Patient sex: F
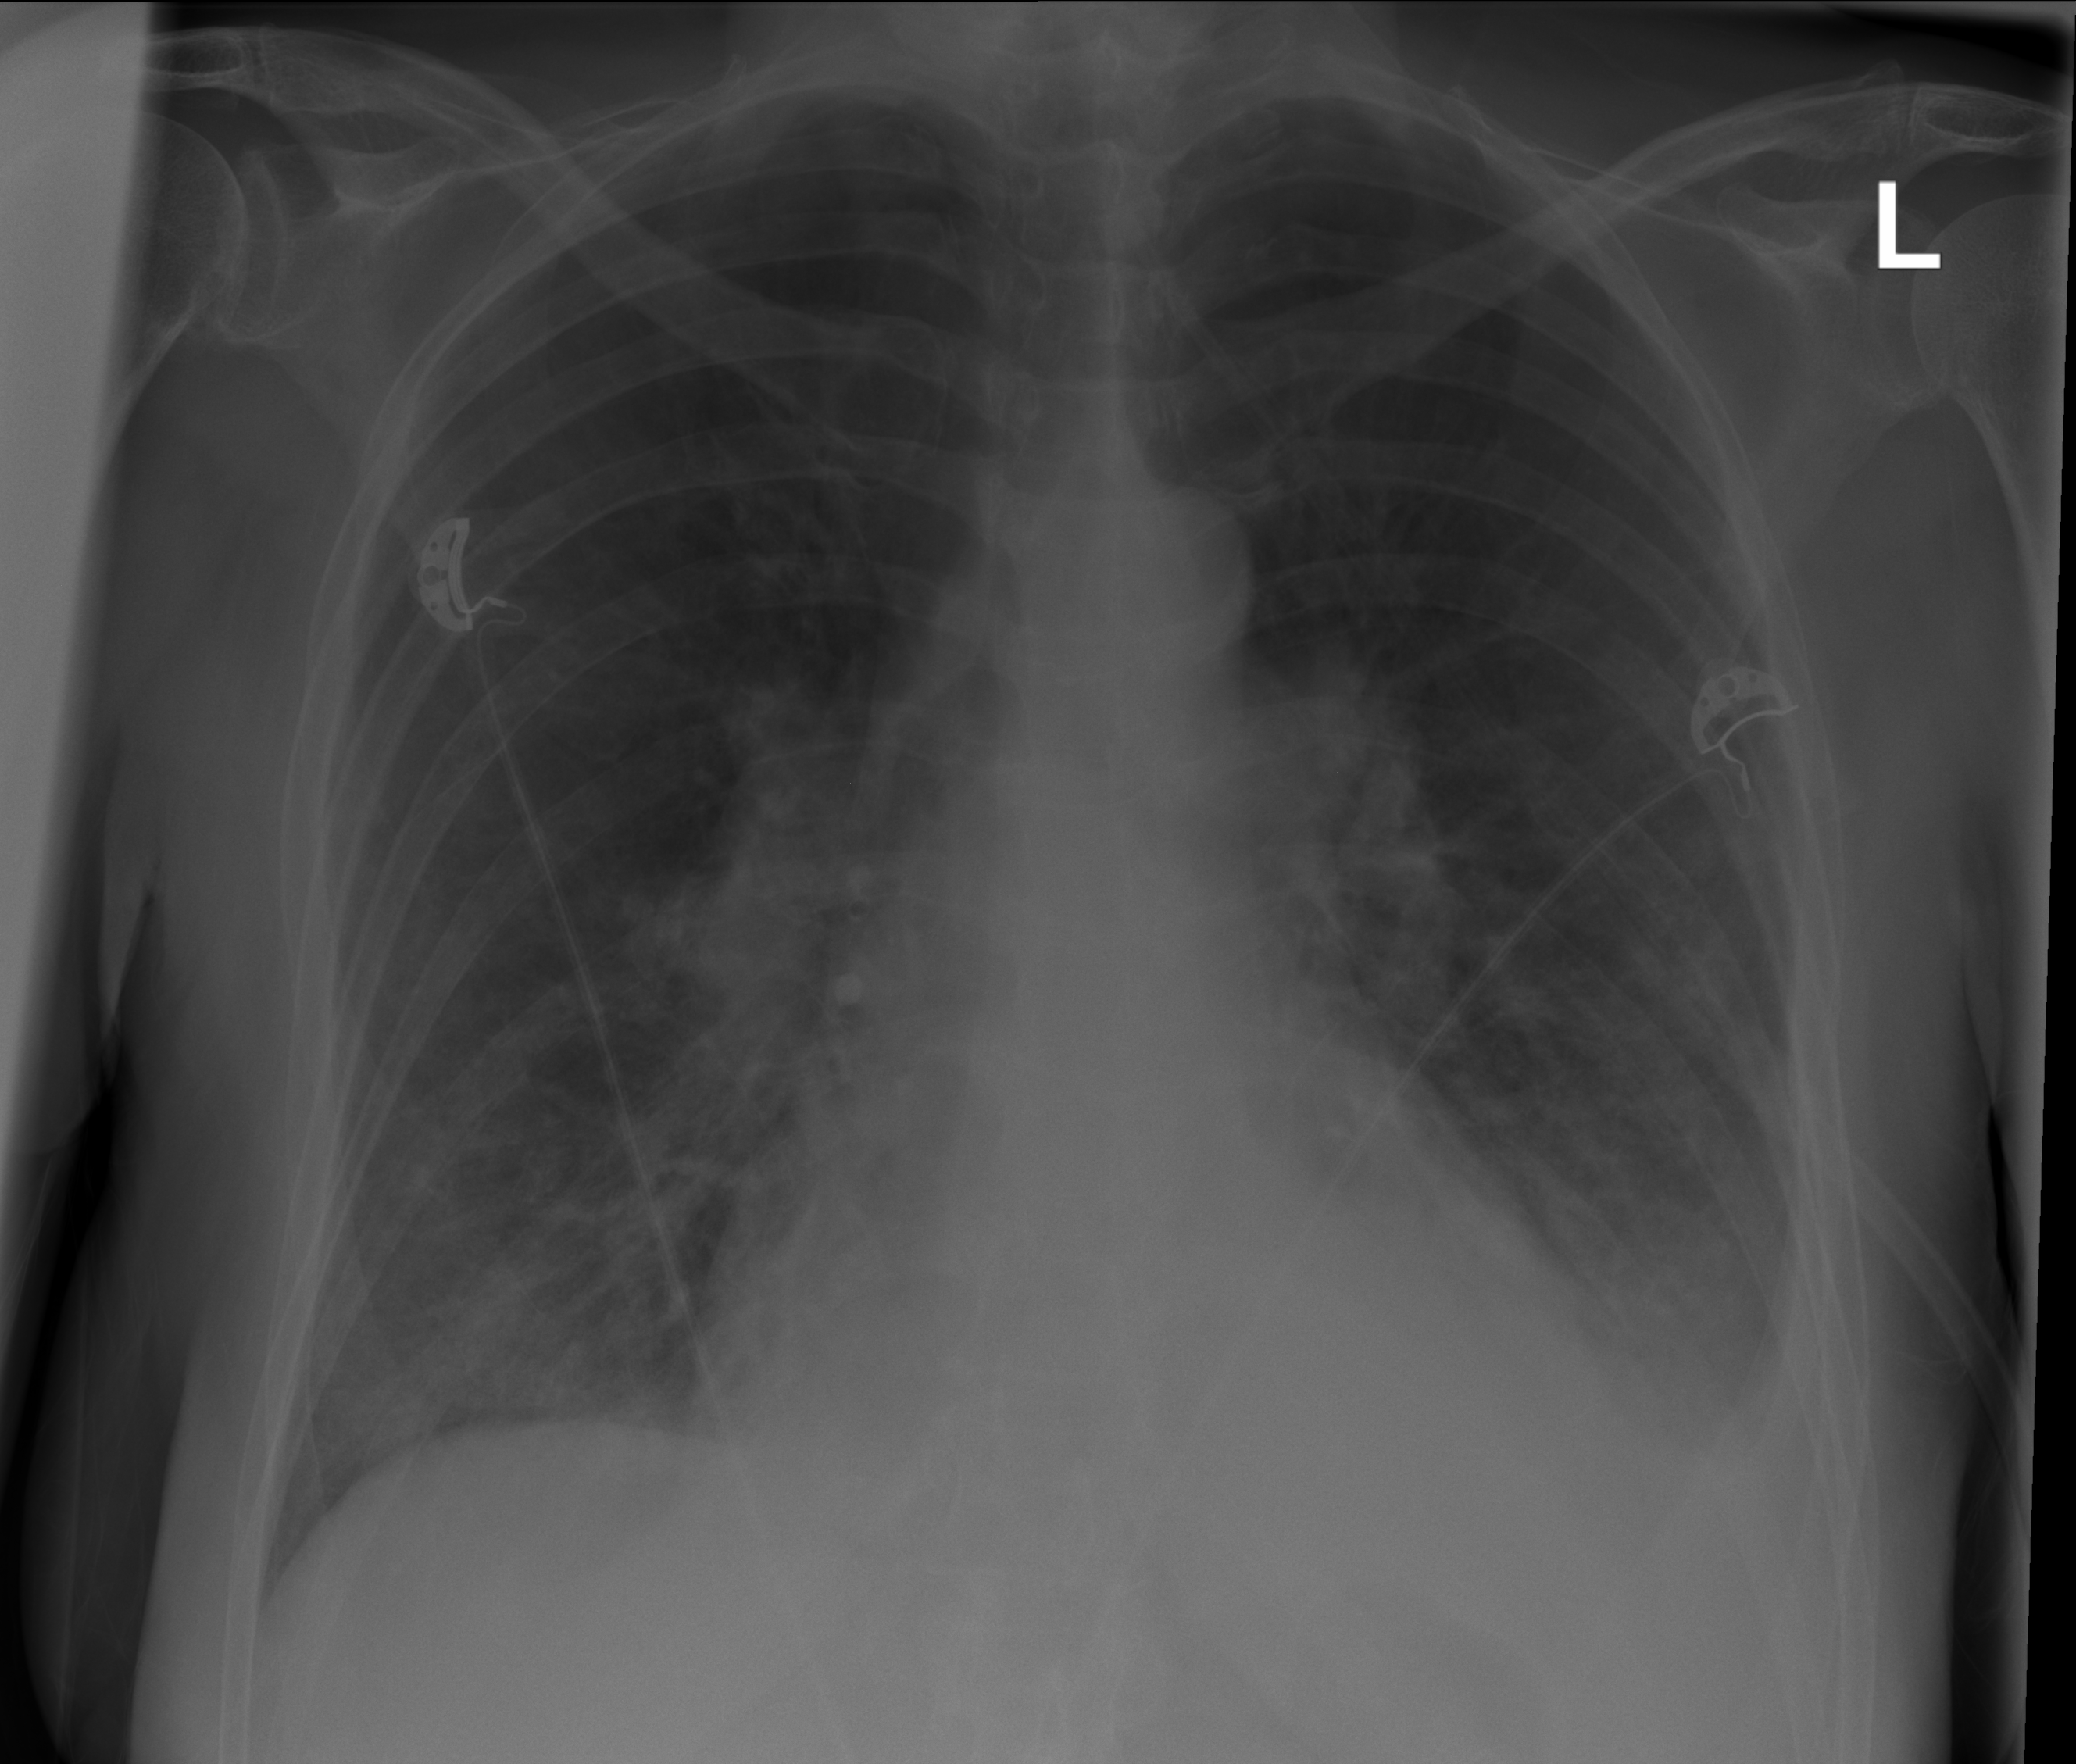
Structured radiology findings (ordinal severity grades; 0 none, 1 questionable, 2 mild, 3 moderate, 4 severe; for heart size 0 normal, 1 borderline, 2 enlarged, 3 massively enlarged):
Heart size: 2
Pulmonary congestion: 0
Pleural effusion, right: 0
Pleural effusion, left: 2
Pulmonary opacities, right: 2
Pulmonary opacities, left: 2
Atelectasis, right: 0
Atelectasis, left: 2